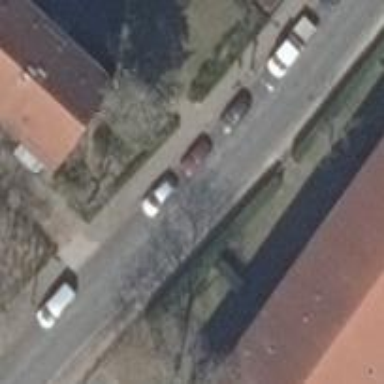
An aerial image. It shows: Smooth asphalt road in residential area.